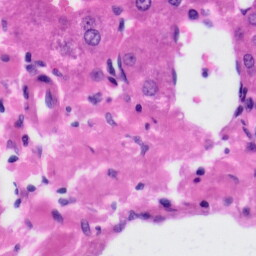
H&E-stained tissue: Liver